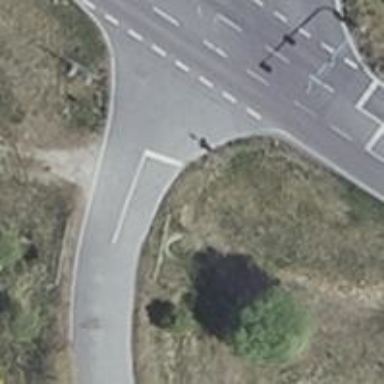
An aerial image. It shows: Stop road.